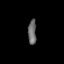
Tissue: prostate
Cell type: NK cells
Senescence score: 0.2909
Nuclear area (px): 199
Mean DAPI intensity: 106.98